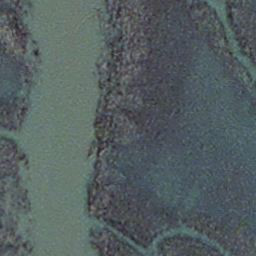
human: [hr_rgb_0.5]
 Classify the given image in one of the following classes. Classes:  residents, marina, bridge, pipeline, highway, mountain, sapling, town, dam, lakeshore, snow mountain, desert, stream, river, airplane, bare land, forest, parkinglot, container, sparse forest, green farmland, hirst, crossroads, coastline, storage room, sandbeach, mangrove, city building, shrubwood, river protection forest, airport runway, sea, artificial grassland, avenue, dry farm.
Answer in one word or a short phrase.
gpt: stream